Question: I have static ImageView, and its content's changed randomly when I click a button.
How to make Image roll like this:

'''
public void changeImage() {
int pickedNumber = FunctionUtils.randomInRange(arrImgList.size());
Bitmap bmImg = BitmapFactory.decodeFile(arrImgList.get(pickedNumber));
img.setImageBitmap(bmImg);
new Handler().postDelayed(new Runnable() {
@Override
public void run() {
if (count < 30) {
changeImage();
count++;
}
}
}, 50);
}
'''
i want to add effect when changing image:
'''
Bitmap bmImg = BitmapFactory.decodeFile(arrImgList.get(pickedNumber));
img.setImageBitmap(bmImg);
'''
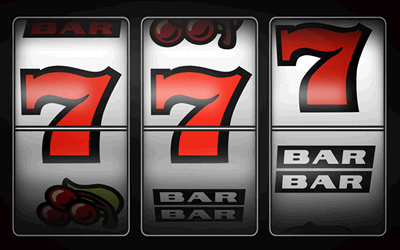
Answer: i using Android Wheel at:
<URL>
My adapter:
'''
private class SlotMachineAdapter extends AbstractWheelAdapter {
// Layout inflater
private Context context;
/**
* Constructor
*/
public SlotMachineAdapter(Context context) {
this.context = context;
}
@Override
public int getItemsCount() {
return arrImgList.size();
}
// Layout params for image view
final ViewGroup.LayoutParams params = new ViewGroup.LayoutParams(ViewGroup.LayoutParams.MATCH_PARENT, ViewGroup.LayoutParams.MATCH_PARENT);
@Override
public View getItem(int index, View cachedView, ViewGroup parent) {
ImageView img;
if (cachedView != null) {
img = (ImageView) cachedView;
} else {
img = new ImageView(context);
}
img.setLayoutParams(params);
Bitmap bitmap = BitmapFactory.decodeFile(arrImgList.get(index));
Bitmap scaled = Bitmap.createScaledBitmap(bitmap, widthWheel, heightWheel, true);
bitmap.recycle();
img.setImageBitmap(scaled);
return img;
}
}
'''